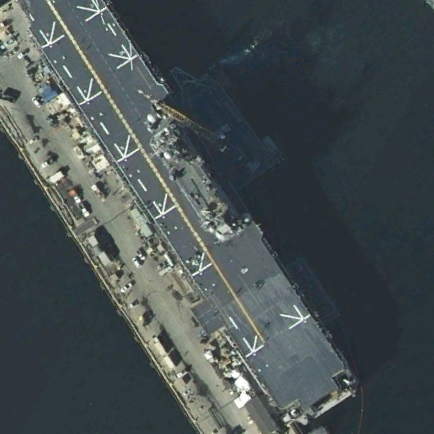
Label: Wasp-class_assault_ship